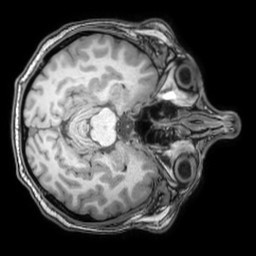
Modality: T1w
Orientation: axial
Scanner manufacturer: philips
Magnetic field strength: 3 T
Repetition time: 0.007 s
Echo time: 0.003501 s